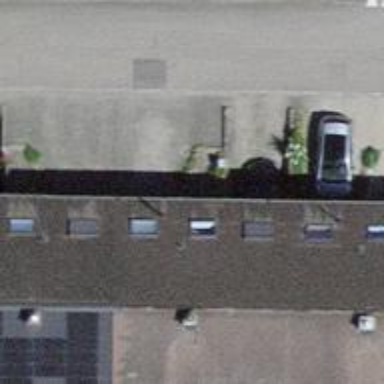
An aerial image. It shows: Terrace building.